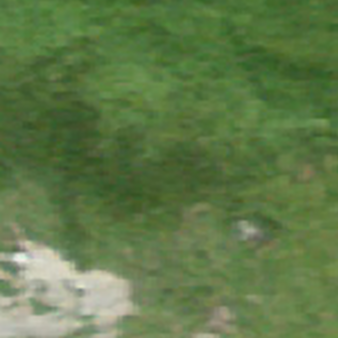
Label: other